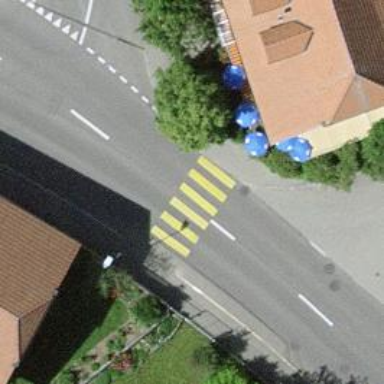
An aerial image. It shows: Uncontrolled crossing on the road.